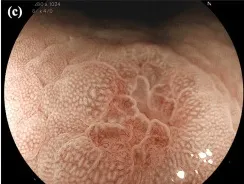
Upper endoscopy image at diagnosis. Magnifying blue laser imaging reveals an irregular surface pattern with irregular microvasculature in the depressed area of the angulus (c).
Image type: endoscopy (gi_endoscopy)